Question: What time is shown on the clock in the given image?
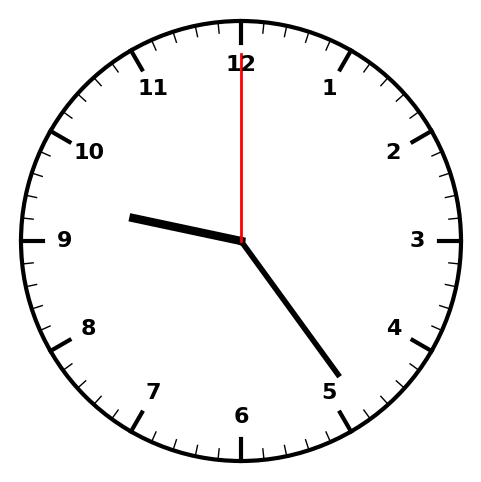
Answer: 09:24:00